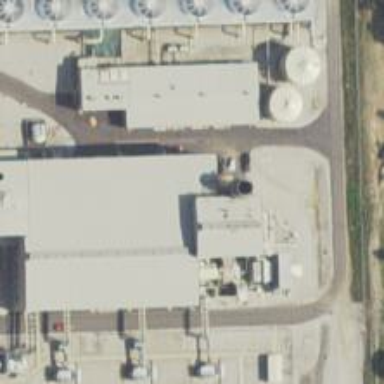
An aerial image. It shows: Gas-powered generator. It is gas turbine type generator.